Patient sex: F
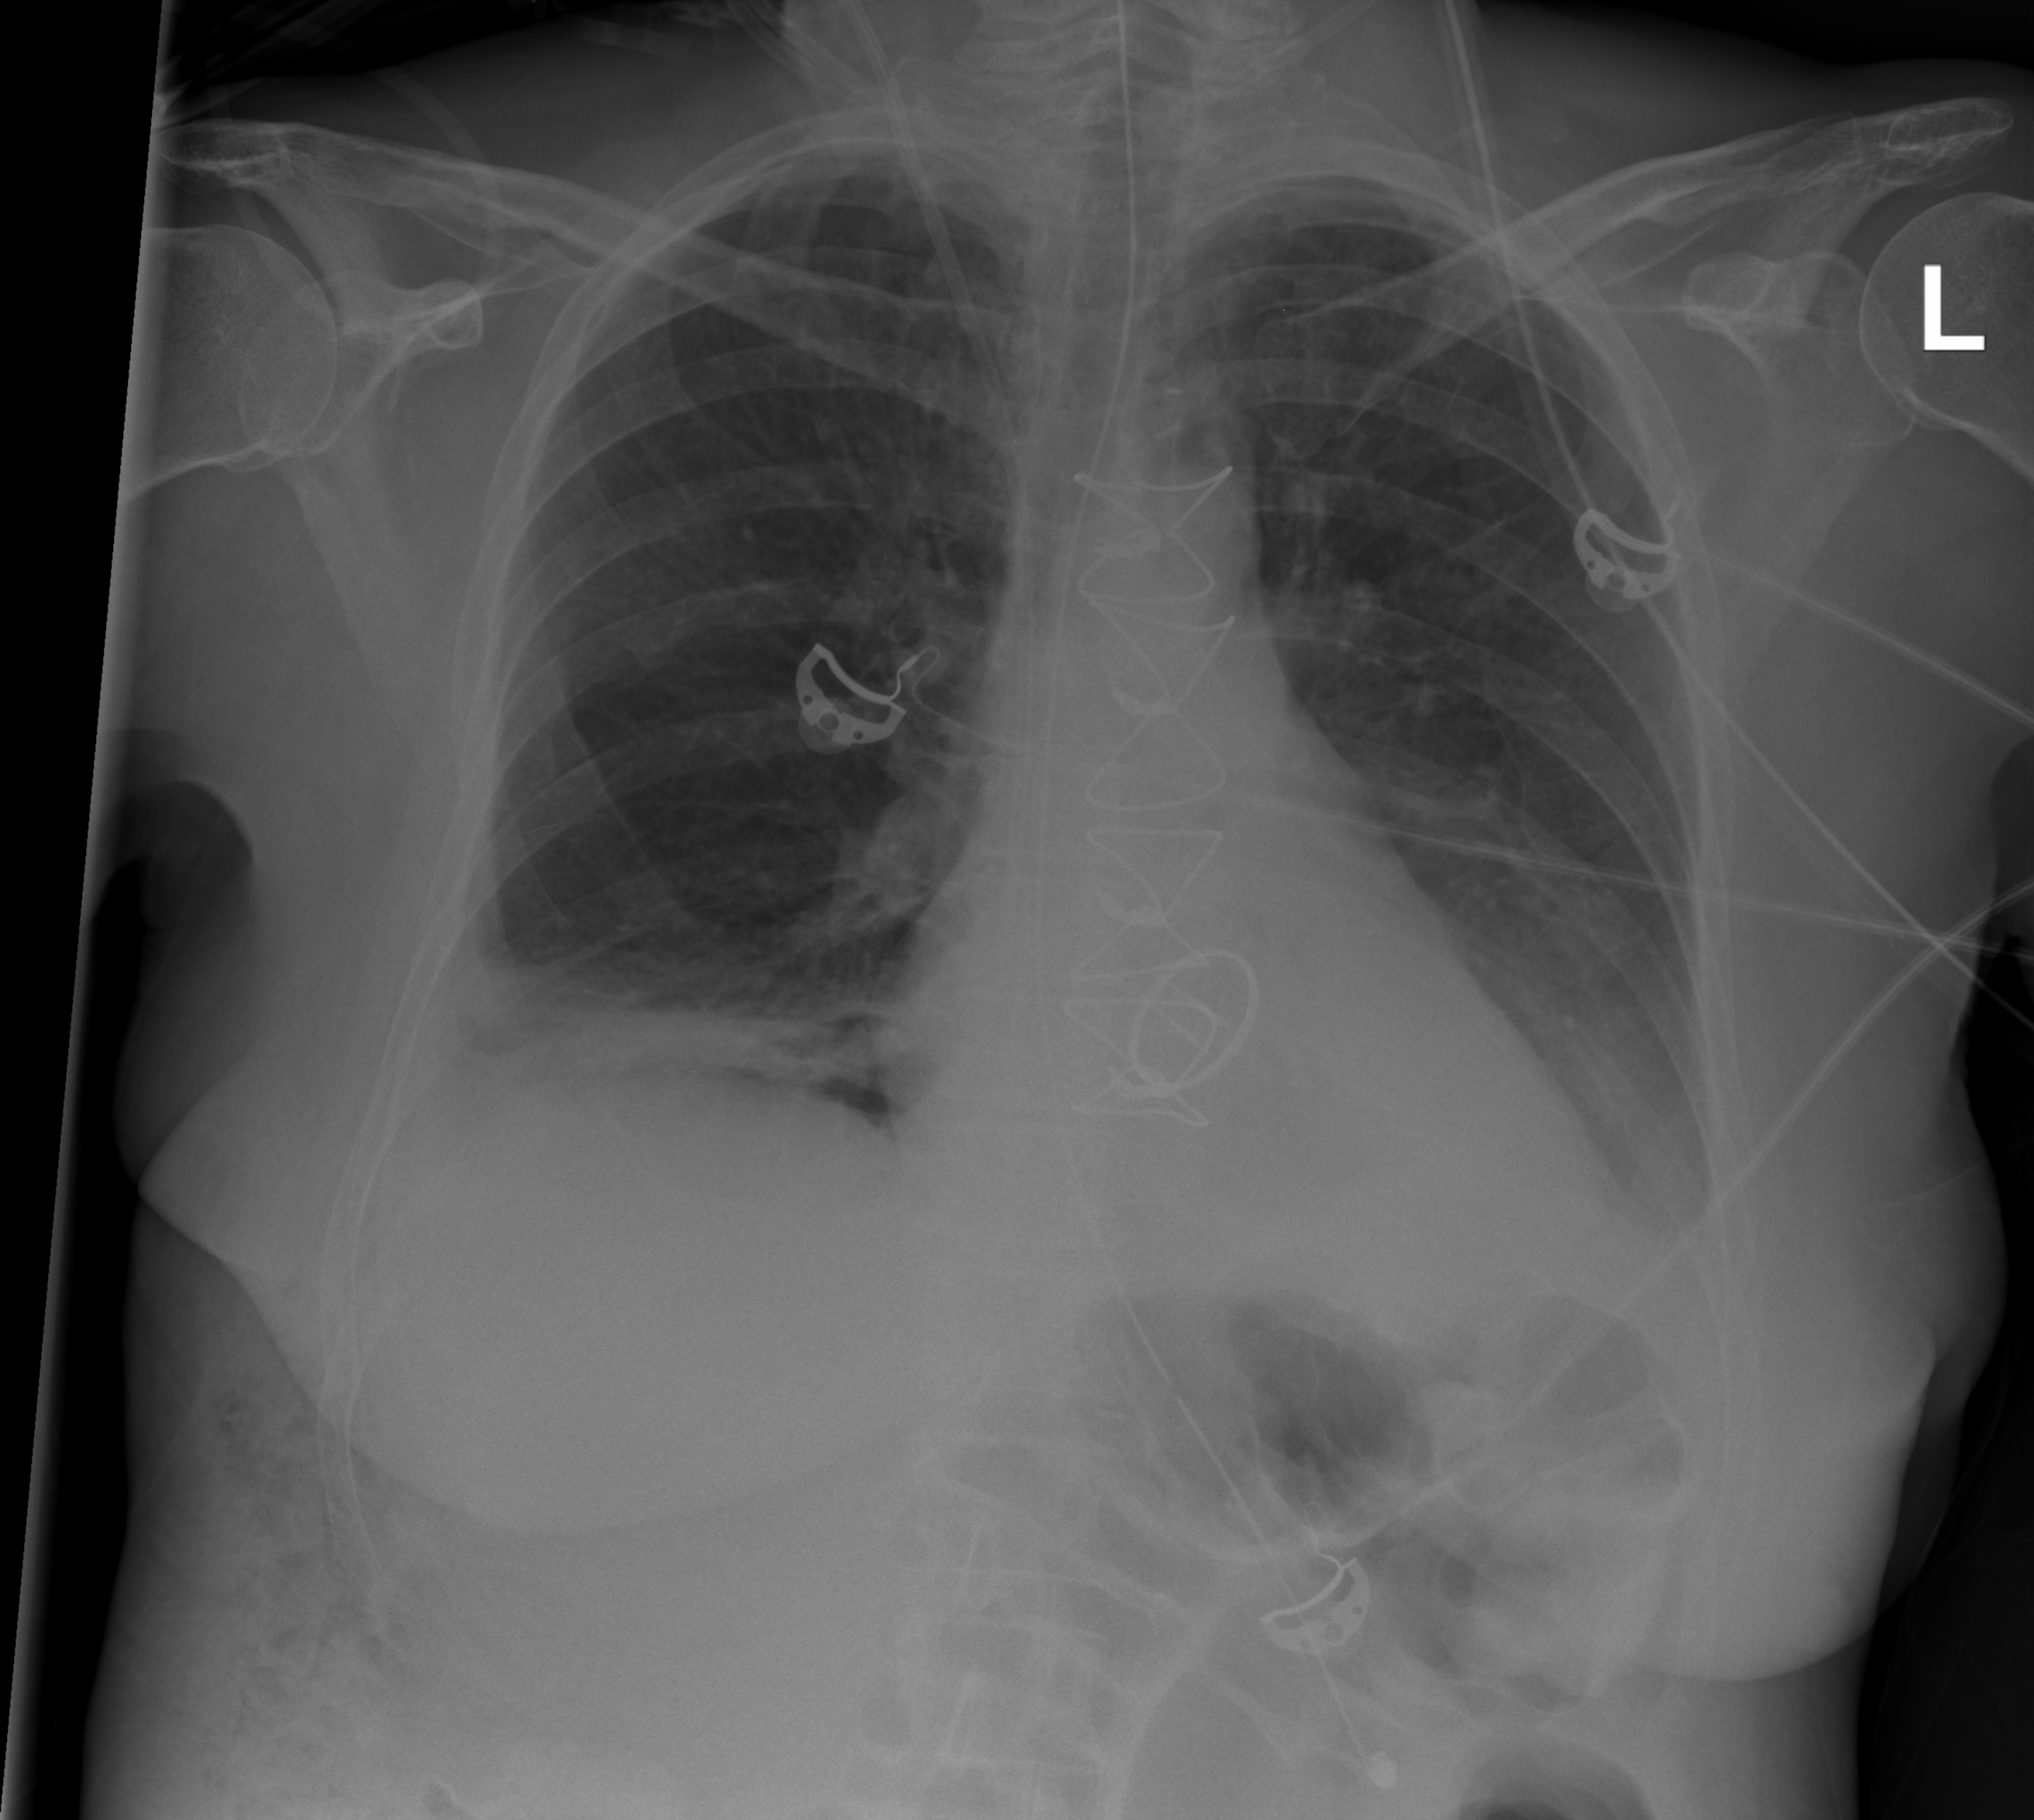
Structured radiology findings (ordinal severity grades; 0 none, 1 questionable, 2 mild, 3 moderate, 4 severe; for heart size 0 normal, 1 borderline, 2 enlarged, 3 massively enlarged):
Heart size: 0
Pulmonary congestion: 0
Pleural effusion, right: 2
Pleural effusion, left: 2
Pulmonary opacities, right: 2
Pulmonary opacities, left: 0
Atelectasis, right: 2
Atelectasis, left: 2